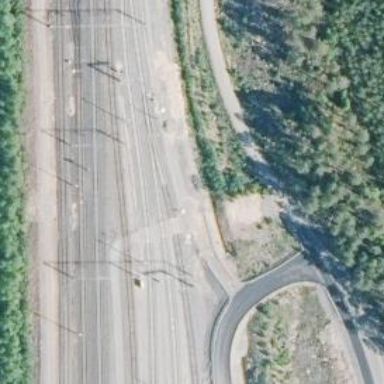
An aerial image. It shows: Level crossing with saltire marking.